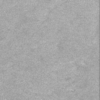
Label: not_dusty